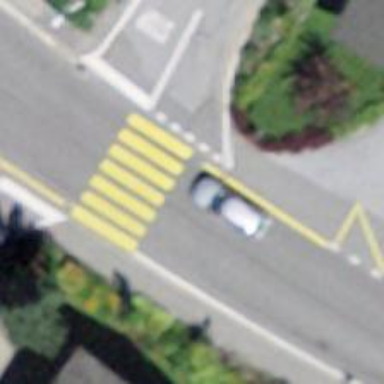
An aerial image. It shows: Uncontrolled zebra crossing on the road.